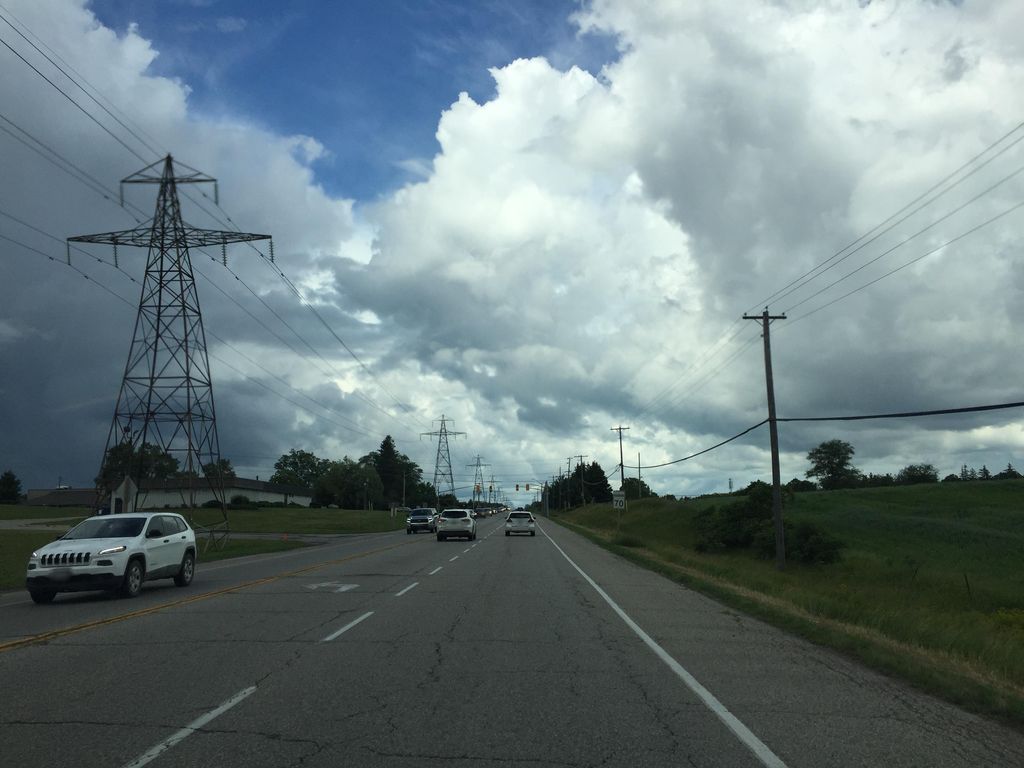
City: kitchener-waterloo